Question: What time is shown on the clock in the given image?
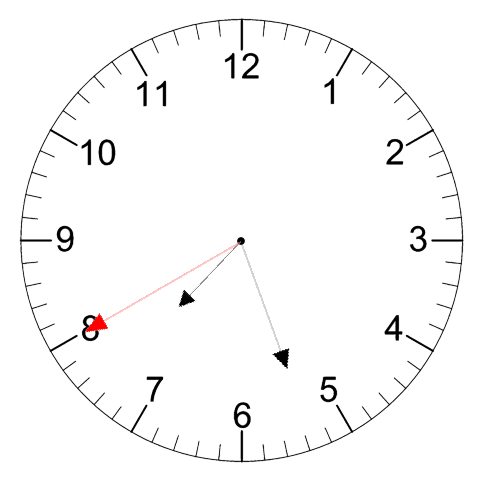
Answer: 07:26:40